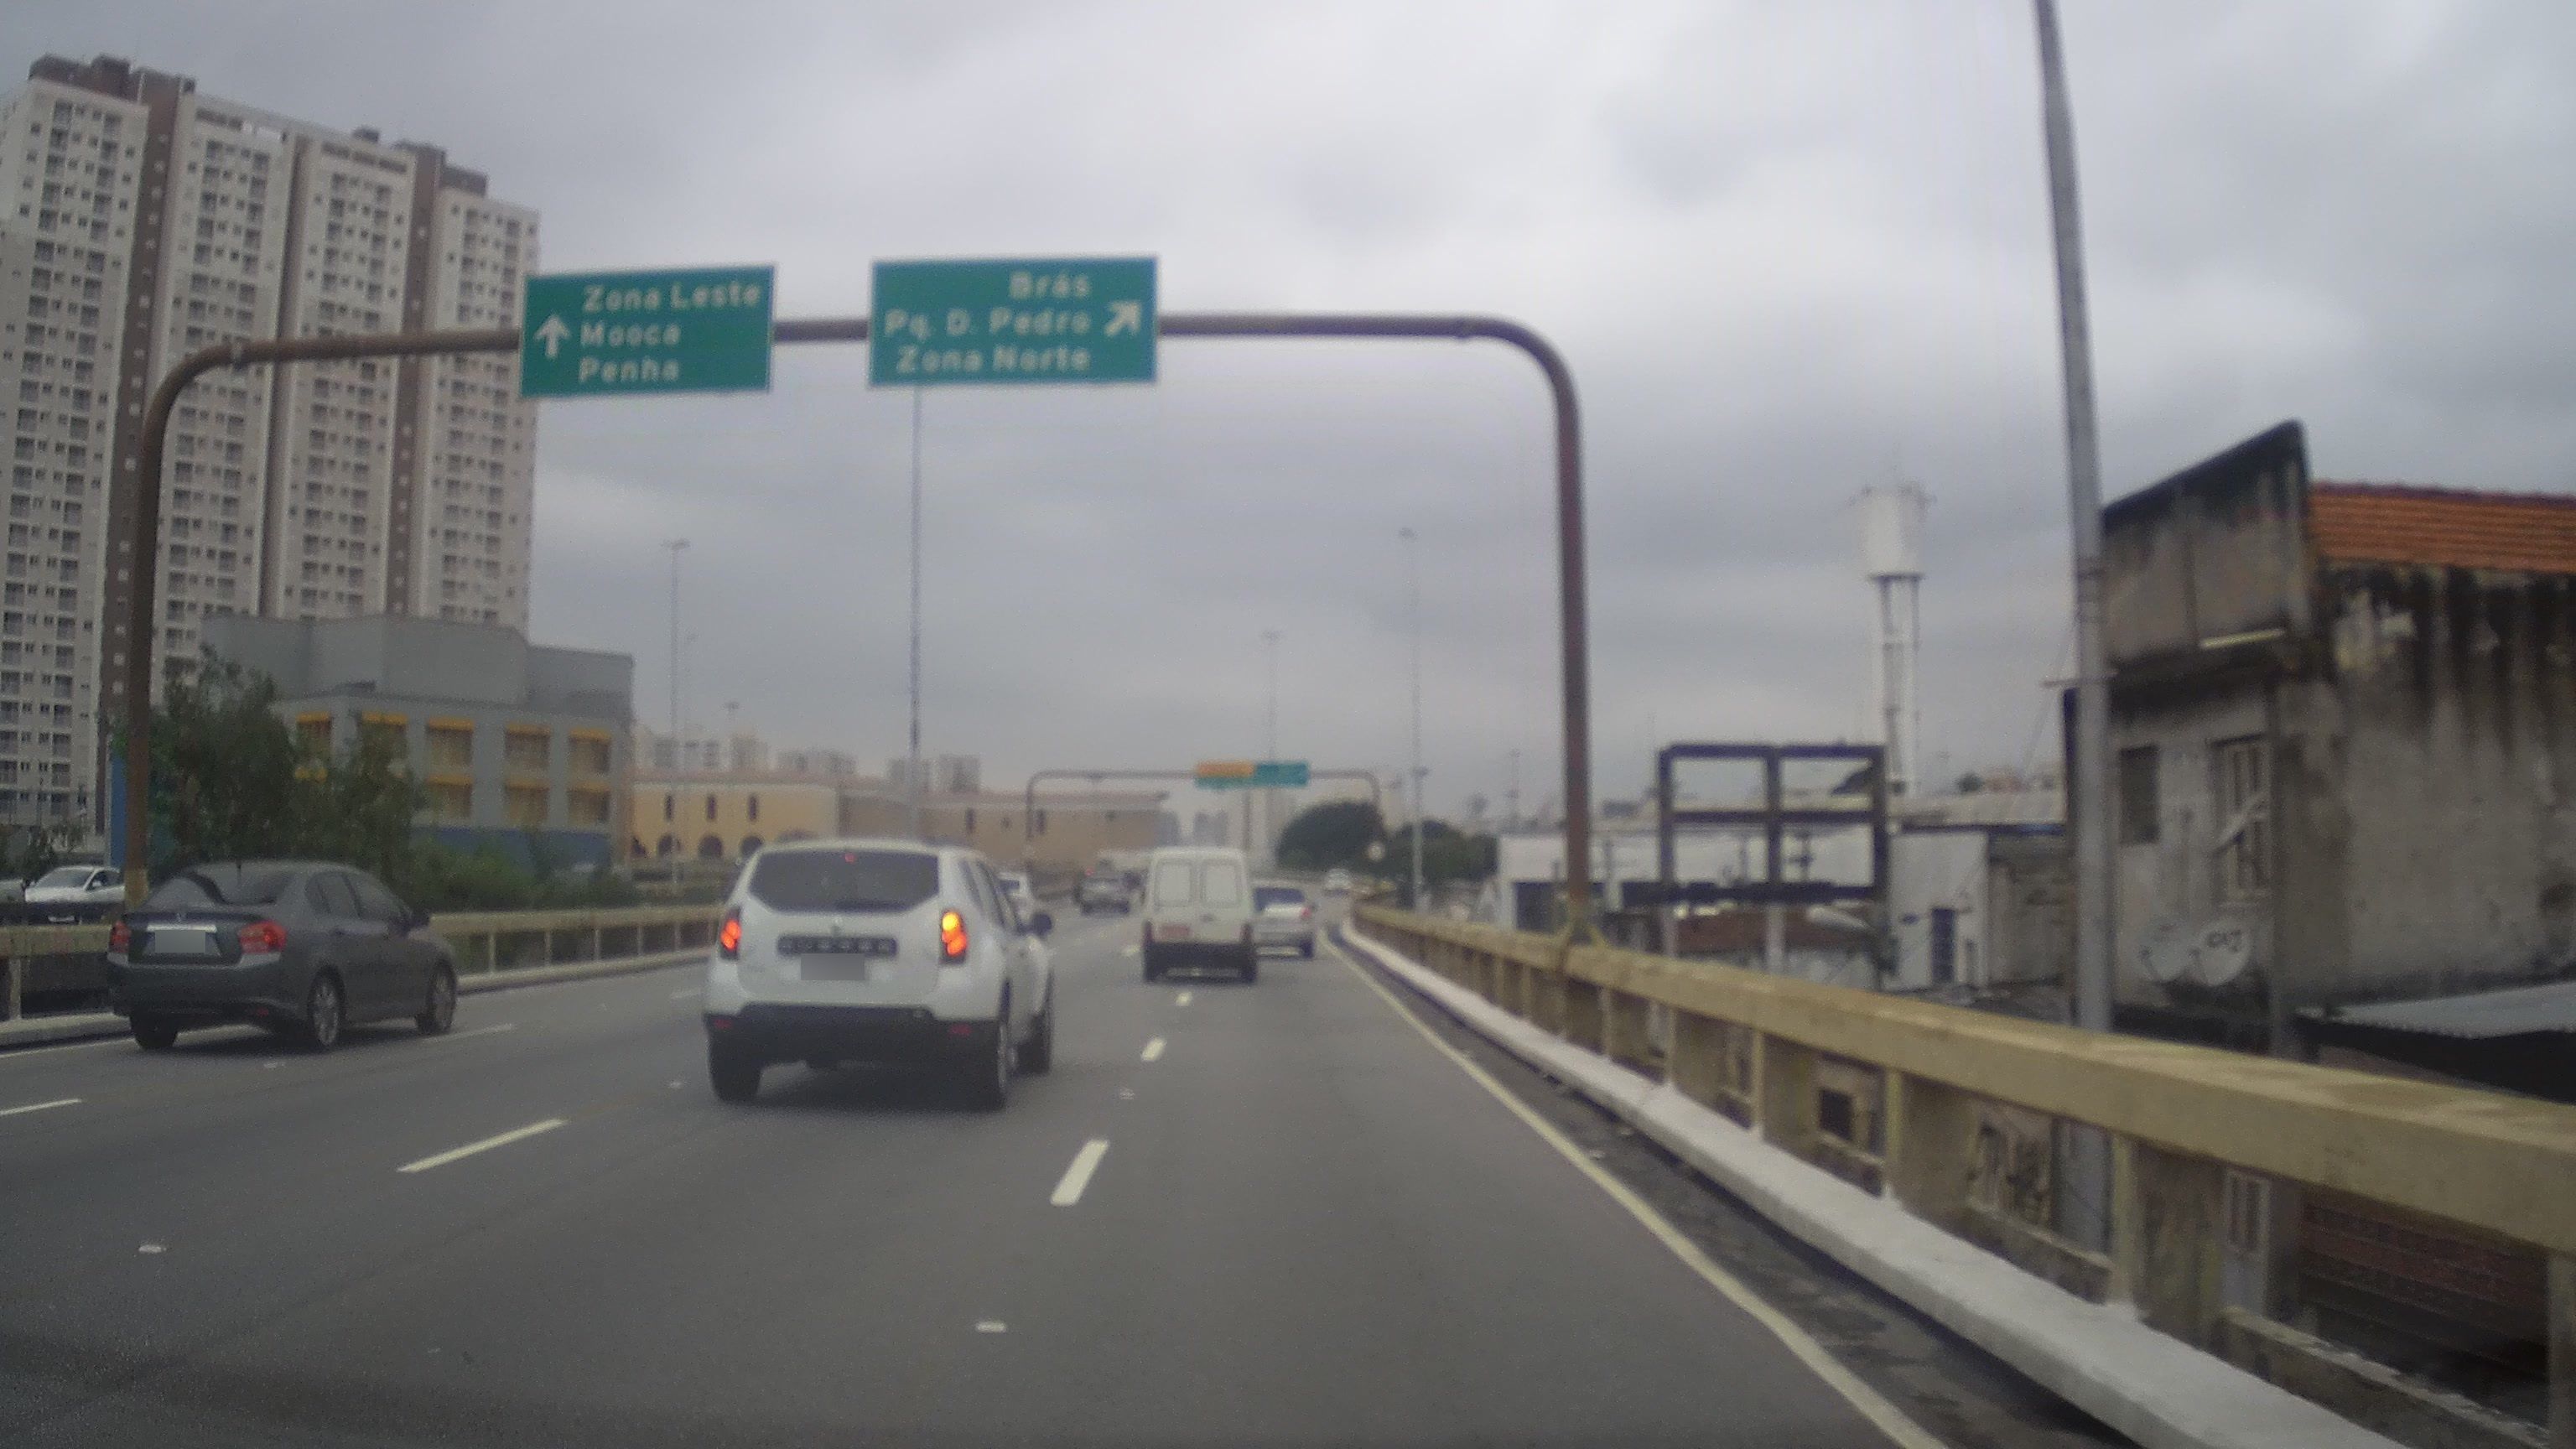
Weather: cloudy
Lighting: day
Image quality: good
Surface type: driving surface
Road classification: footway, residential
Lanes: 3, 4
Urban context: urban centre
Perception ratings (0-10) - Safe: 1.79, Lively: 5.29, Beautiful: 0.37, Boring: 6.25, Depressing: 4.1, Wealthy: 2.47